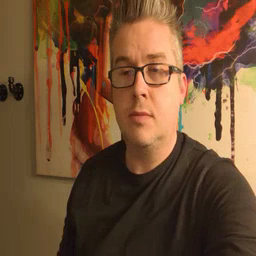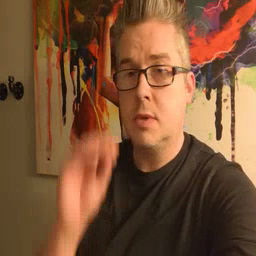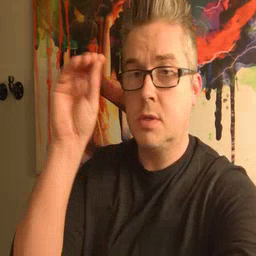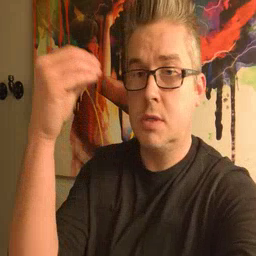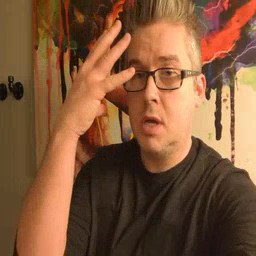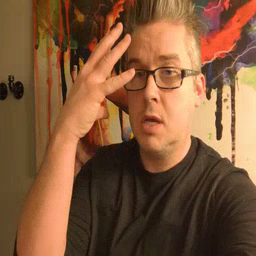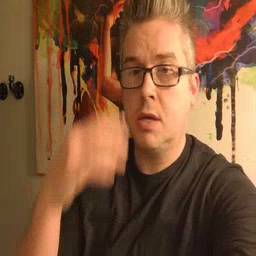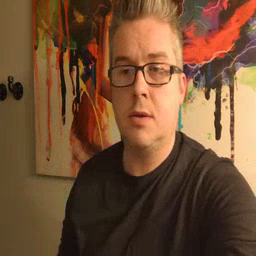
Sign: sun